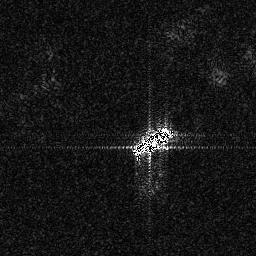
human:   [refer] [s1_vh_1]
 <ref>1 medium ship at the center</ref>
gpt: <box>[[51, 48, 67, 60, 0]]</box>